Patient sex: M
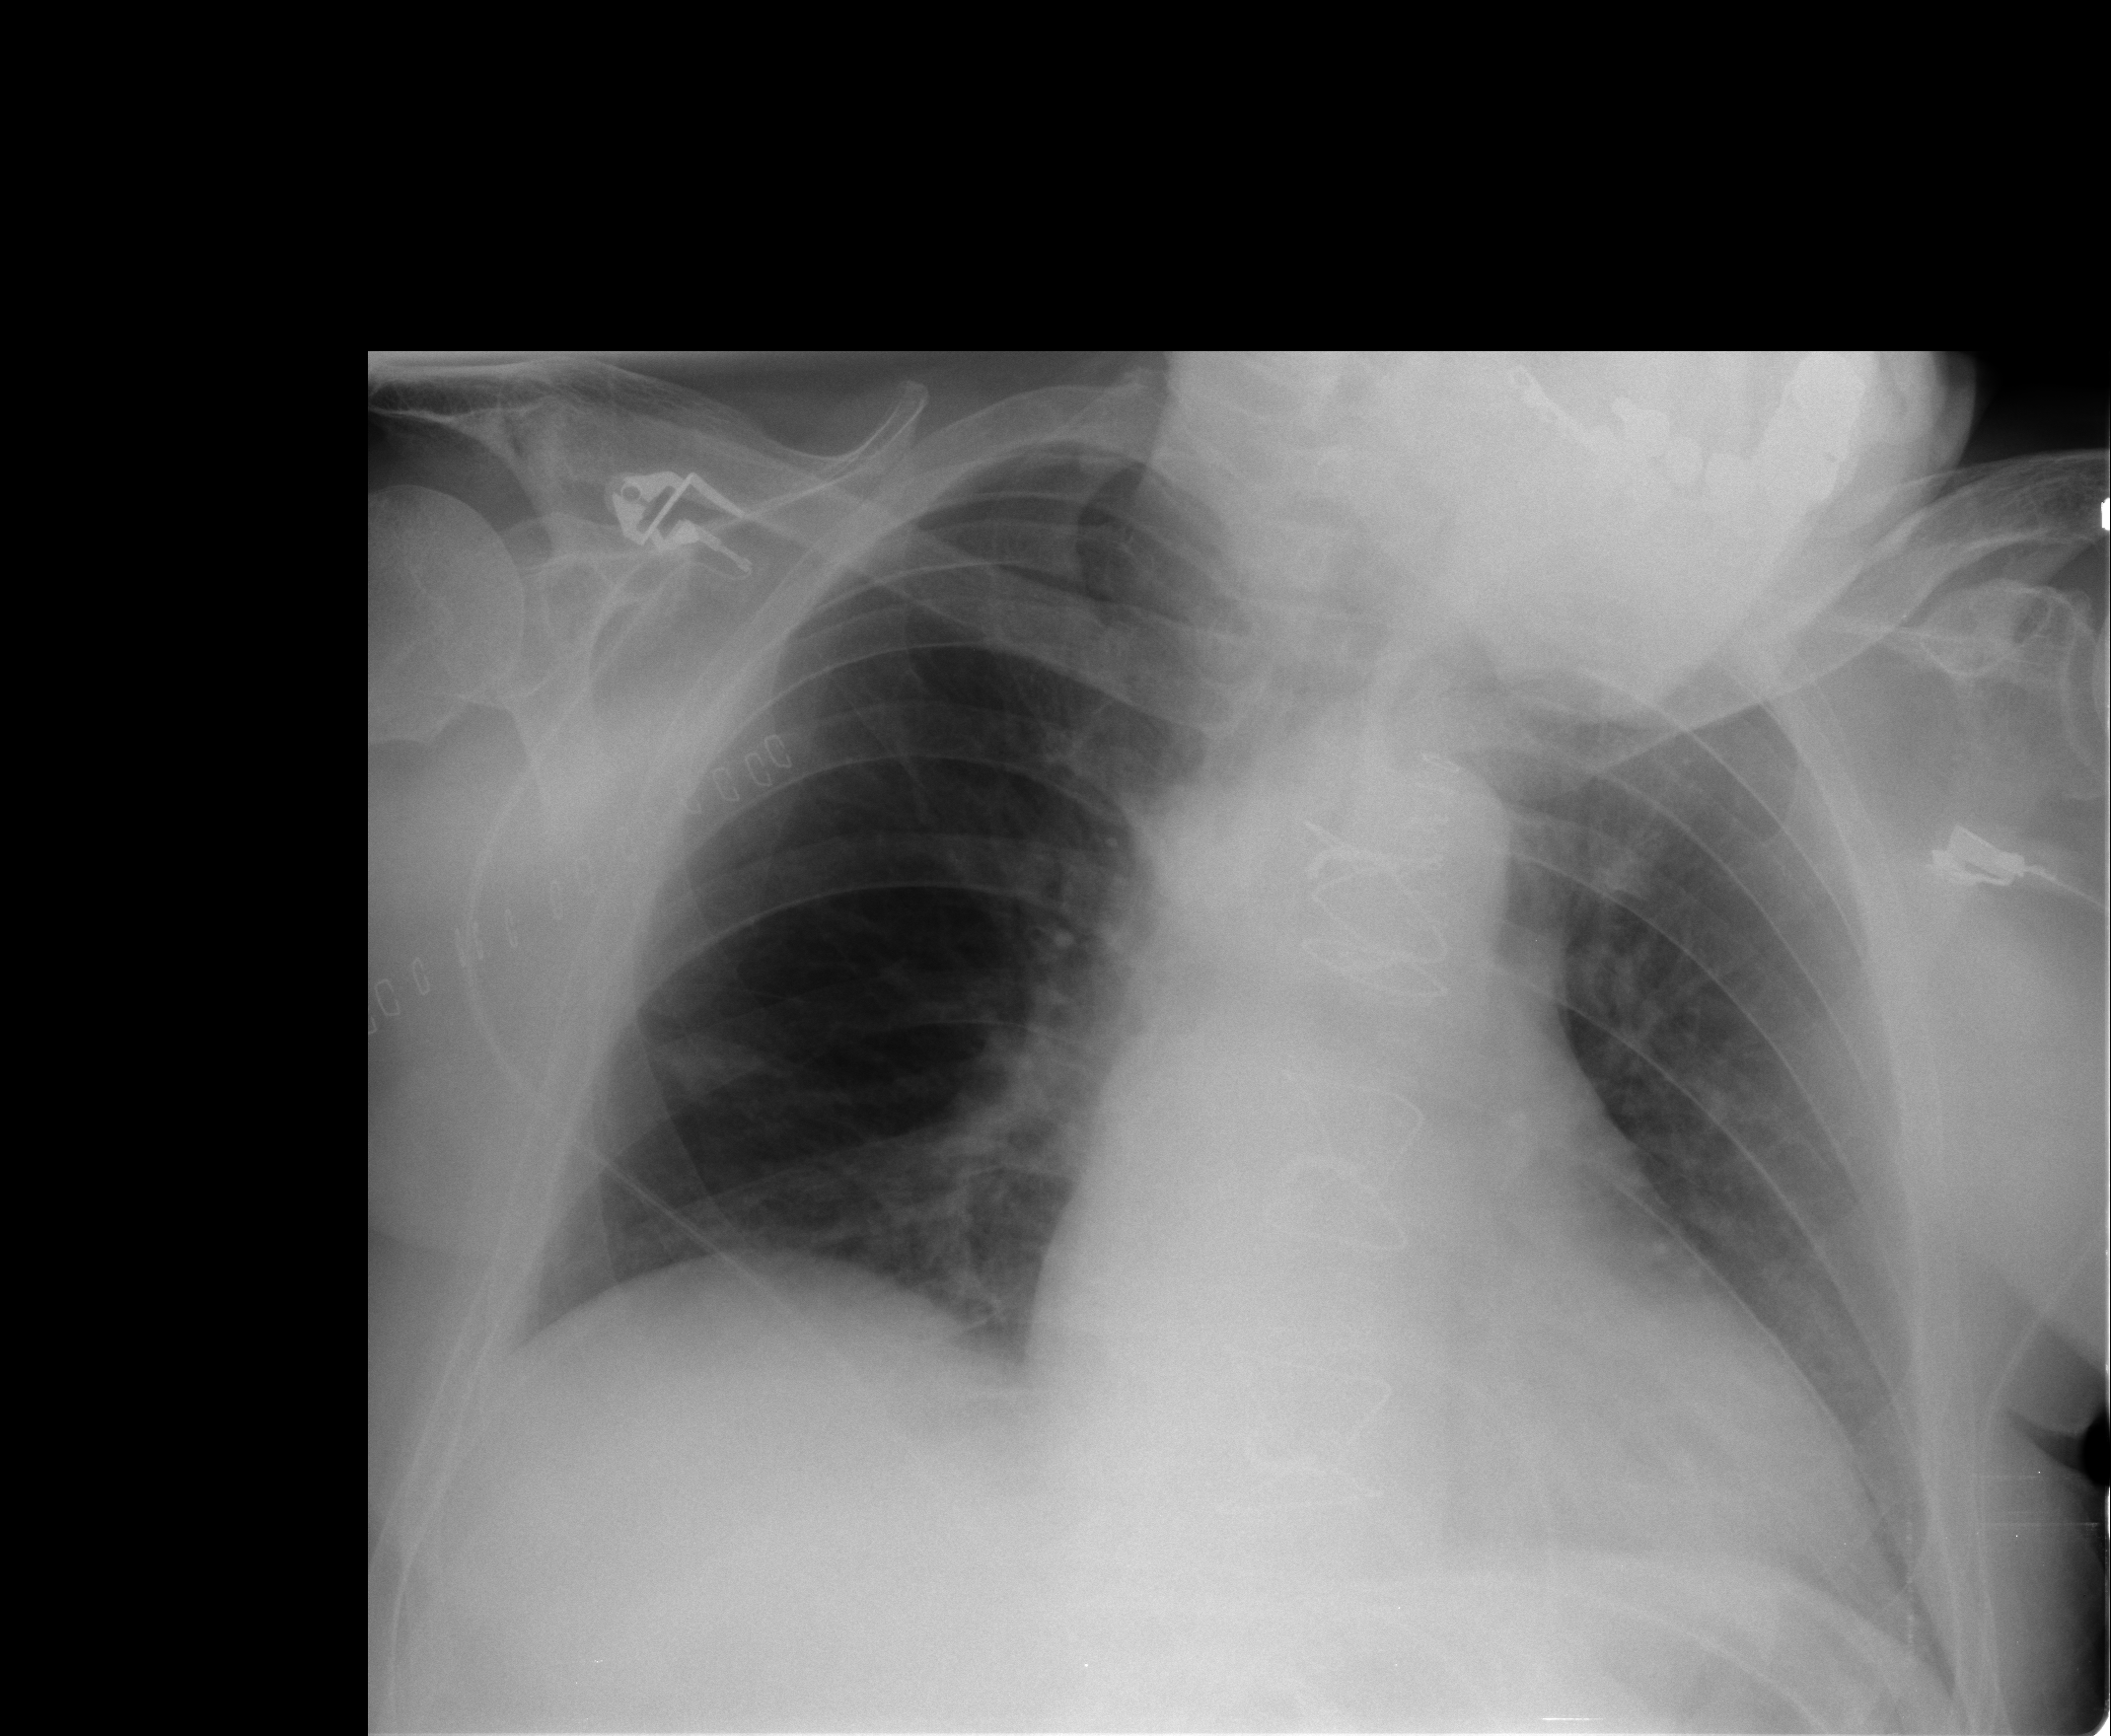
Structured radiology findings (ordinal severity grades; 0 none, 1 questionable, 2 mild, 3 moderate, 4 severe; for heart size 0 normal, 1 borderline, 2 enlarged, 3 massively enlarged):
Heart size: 2
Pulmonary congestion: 0
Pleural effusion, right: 0
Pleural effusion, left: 0
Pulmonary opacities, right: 1
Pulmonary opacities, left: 0
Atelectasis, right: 1
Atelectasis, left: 0